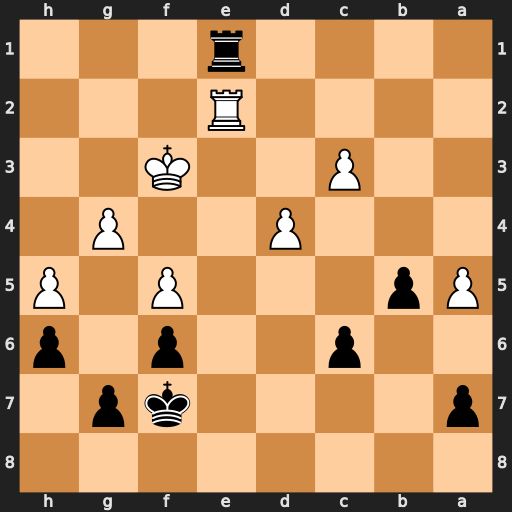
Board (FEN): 8/p4kp1/2p2p1p/Pp3P1P/3P2P1/2P2K2/4R3/4r3
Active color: b
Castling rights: -
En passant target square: -
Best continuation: Rxe2 Kxe2 Ke7